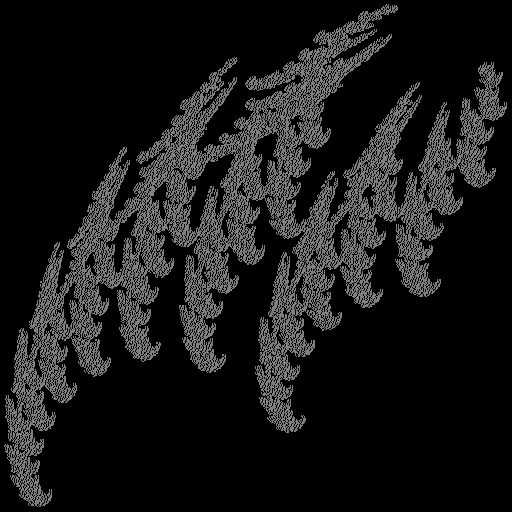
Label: spiderbrake